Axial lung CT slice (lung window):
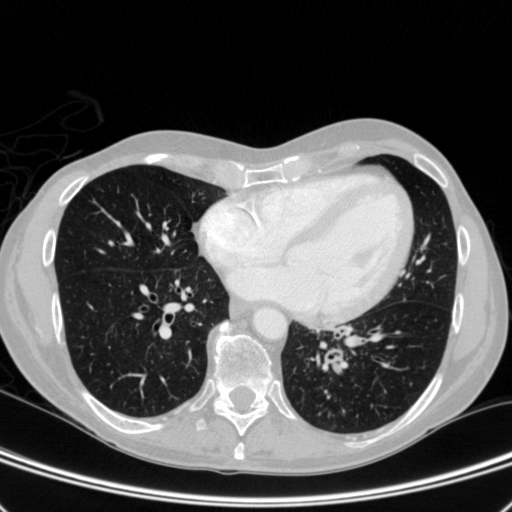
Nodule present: no